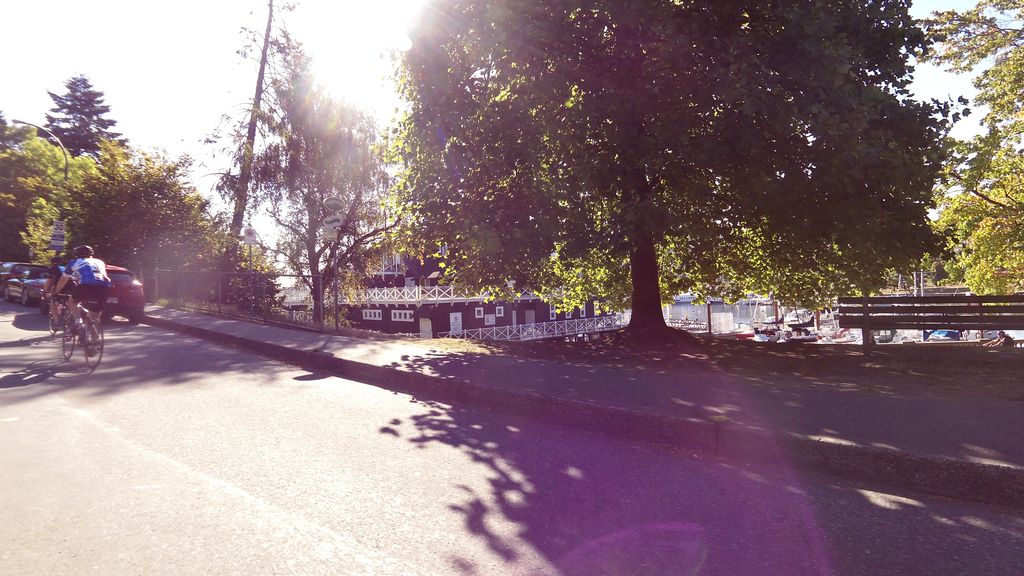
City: vancouver